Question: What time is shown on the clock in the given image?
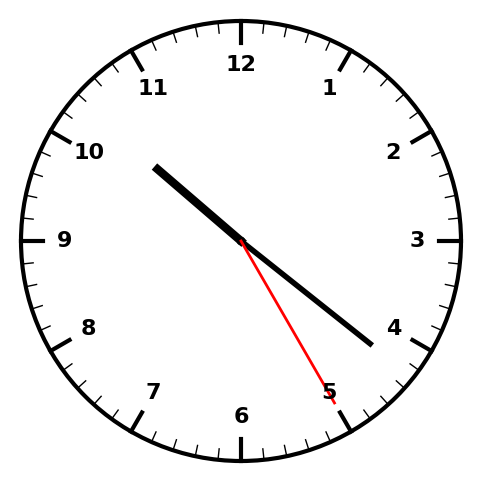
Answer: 10:21:25